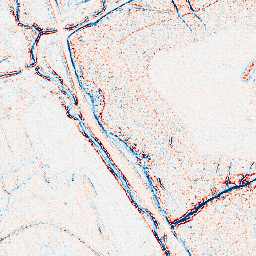
Category: edge_preserving
Decomposition family: bilateral
Decomposition parameters: d: 5
sigma_color: 150
sigma_space: 50
Upsampling method: nearest
Upsampling parameters: scale: 2
Upsampling scale: 2